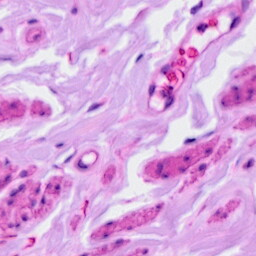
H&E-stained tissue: Ovarian